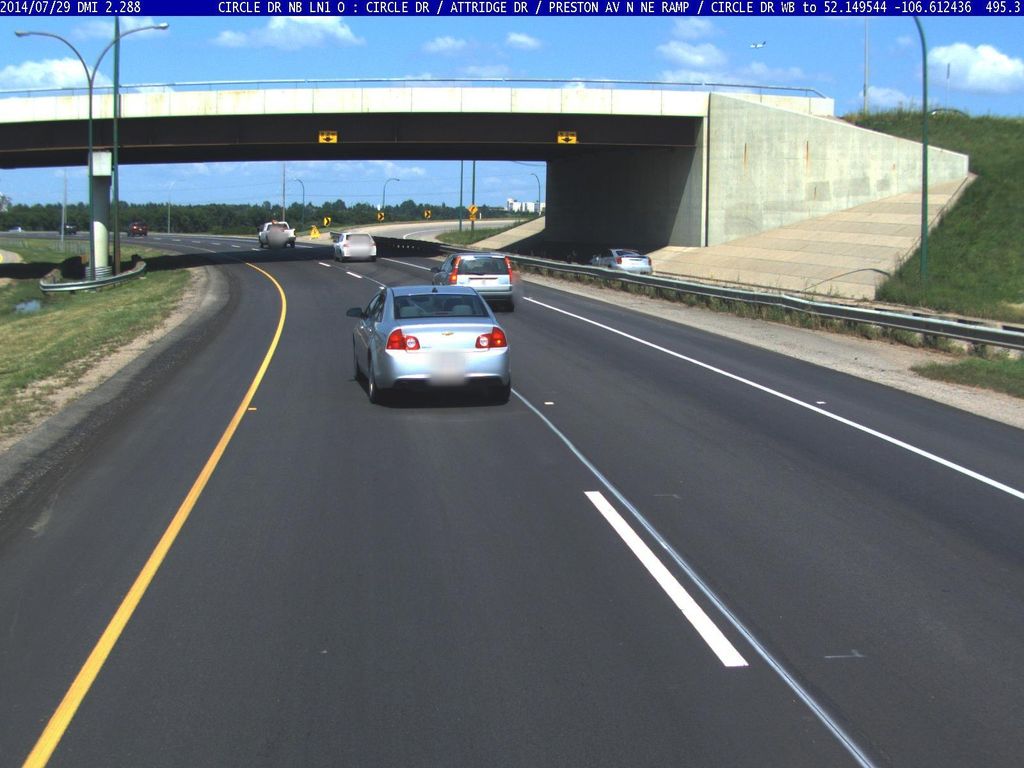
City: saskatoon